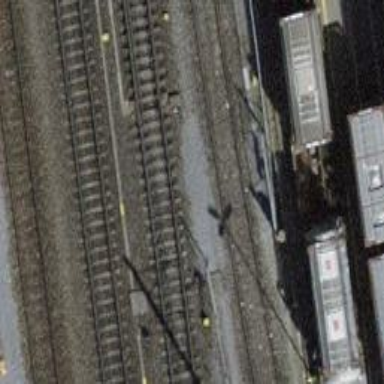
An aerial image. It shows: Railway switch.